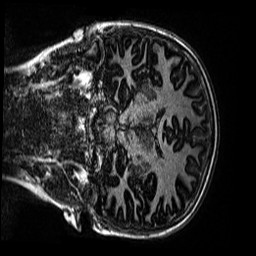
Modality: MP2RAGE
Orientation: coronal
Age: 12
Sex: female
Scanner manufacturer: siemens
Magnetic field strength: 3 T
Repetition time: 4 s
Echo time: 0.00299 s